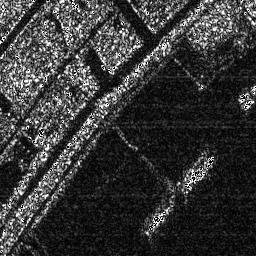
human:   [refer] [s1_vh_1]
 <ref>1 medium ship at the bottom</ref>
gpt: <box>[[55, 80, 67, 91, 0]]</box>